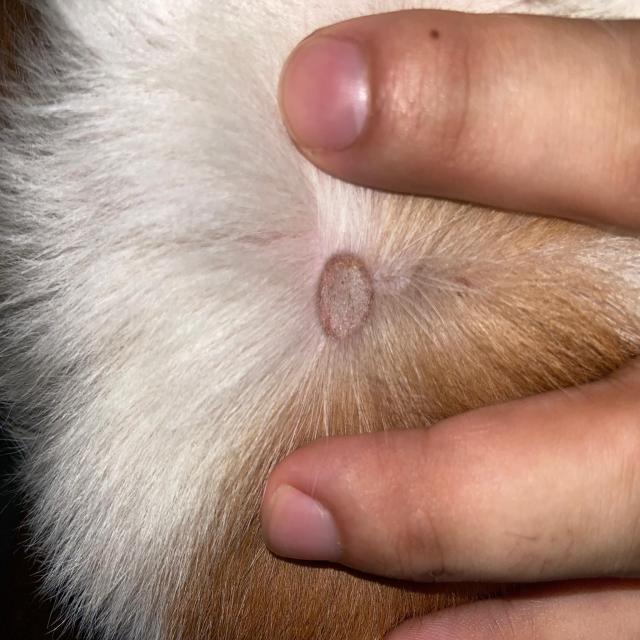
Canine ringworm (Dermatophytosis) — fungal infection caused by Microsporum or Trichophyton. Presents with circular alopecia, scaling, crusting, and broken hairs.